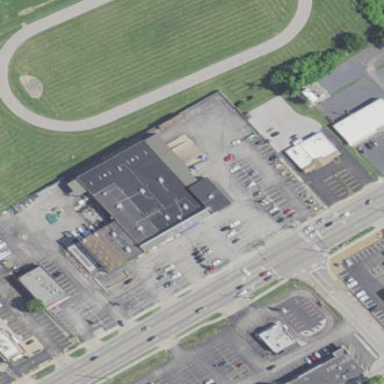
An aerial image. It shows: Hardware shop located in building.